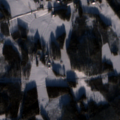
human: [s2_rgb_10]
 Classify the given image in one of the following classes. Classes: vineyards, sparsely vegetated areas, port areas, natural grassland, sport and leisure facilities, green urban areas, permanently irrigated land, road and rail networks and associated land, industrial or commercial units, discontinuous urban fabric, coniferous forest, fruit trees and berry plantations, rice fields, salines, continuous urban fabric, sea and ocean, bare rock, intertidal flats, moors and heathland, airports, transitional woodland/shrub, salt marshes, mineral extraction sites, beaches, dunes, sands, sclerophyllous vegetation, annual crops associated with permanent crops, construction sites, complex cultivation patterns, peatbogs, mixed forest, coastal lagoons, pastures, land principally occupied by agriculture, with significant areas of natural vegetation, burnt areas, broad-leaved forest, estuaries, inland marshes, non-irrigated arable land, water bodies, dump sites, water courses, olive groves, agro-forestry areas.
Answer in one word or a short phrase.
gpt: land principally occupied by agriculture, with significant areas of natural vegetation, coniferous forest, mixed forest